Question: I have a user activation script which sends a email to activate his account. My problem is that the server sends the same email 2 times. Is there any way to fix this? Here is my script
'''
<?php
include ('global.php');
if($_POST['submit']){
$username = addslashes(strip_tags($_POST['username']));
$password = addslashes(strip_tags($_POST['password']));
$email = addslashes(strip_tags($_POST['email']));
$enpass = $_POST['password'];
$ip = $_SERVER['REMOTE_ADDR'];
if(empty($username) || empty($password) || empty($_POST['email']) || $_POST['test'] == 'pcs' || strlen($username) < 6 || strlen($username) > 25 || strlen($password) < 6 ){
echo "<center>";
if(empty($username)){
echo "<font color='color' size='25'>*</font>Username is required."."<br>";
}
if(empty($password)){
echo "<font color='color' size='25'>*</font>Password is required."."<br>";
}
if(empty($_POST['email'])){
echo "<font color='color' size='25'>*</font>Email is required."."<br>";
}
if($_POST['test'] == 'pcs'){
echo "<font color='color' size='25'>*</font>Please choose something."."<br>";
}
if(strlen($username) < 6 || strlen($username) > 25){
echo "<font color='color' size='25'>*</font>Username must be between 6 and 25 characters!"."<br>";
}
if(strlen($password) < 6){
echo "<font color='color' size='25'>*</font>Password must be atleast 6 characters!"."<br>";
}
}else{
$password = md5($password);
$check = mysql_query("SELECT * FROM users WHERE username='$username'");
if(mysql_num_rows($check)>=1)
echo "User already taken";
else{
$code = rand(<PHONE>, 99999999);
//apostoli email
$email = $_REQUEST['email'] ;
$subject = "Email activation";
$headers = "From: noreply_bbf-activation";
$headers .= "CC: susan@example.com
";
$headers .= "MIME-Version: 1.0
";
$headers .= "Content-Type: text/html; charset=ISO-8859-1
";
$message = "You have successully registered to Block Builder Fighter!
To activate your account click the link below or paste it into the URL bar of your broswer:
http://bbf-gima.hostoi.com/user/active.php?code=$code
<?php echo 'works'; ?>";
mail($email, $subject, $message, "From: no-reply_BBF");
if(!mail($email, $subject, $message, "From: no-reply_BBF"))
echo "We couldn't sign you up at this time. Please try again later.";
else{
//register ton xristi
$query = mysql_query("INSERT INTO users ('id', 'username', 'password', 'email', 'registered_ip', 'code', 'active') VALUES ('', '".$username."', '".$password."', '".$email."', '".$ip."', '".$code."', '0')");
echo "You have been registered successfully! Please check your email($email) to activate your account. If you don't see any email check your spam folder.";
}
}
}
}
?>
'''
Here is a picture:

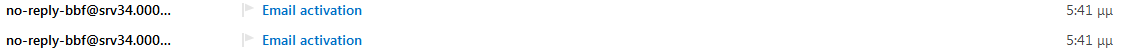
Answer: Change the following lines:
'''
mail($email, $subject, $message, "From: no-reply_BBF");
if(!mail($email, $subject, $message, "From: no-reply_BBF"))
'''
To:
'''
$isSent = mail($email, $subject, $message, "From: no-reply_BBF");
if(!isSent)
'''
Should fix the issue.
Also as a side note, you should use 'mysqli' instead of 'mysql'